CT reconstruction: vmi40
Segmentation target: lesions
Patient: M, age 73
ISS stage: Stage 3
Metal implant: no
Axial slice:
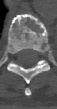
Sagittal slice:
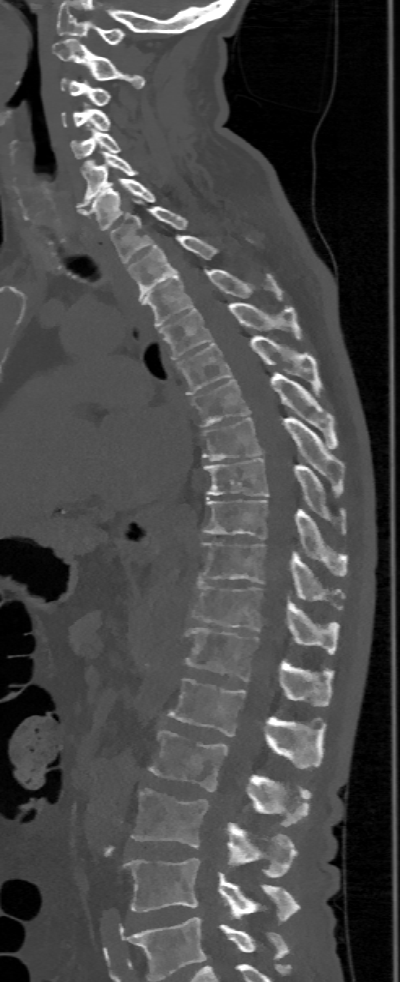